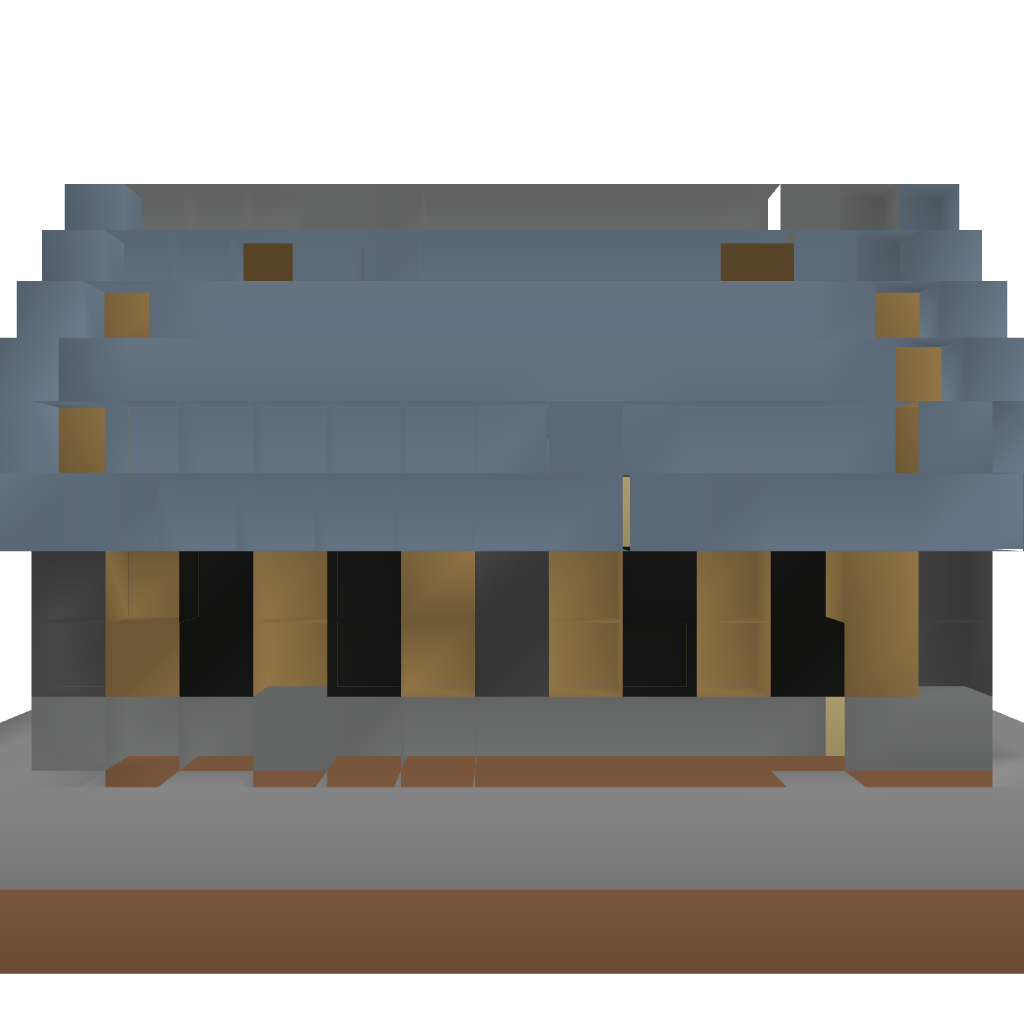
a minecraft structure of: Survival Home 2